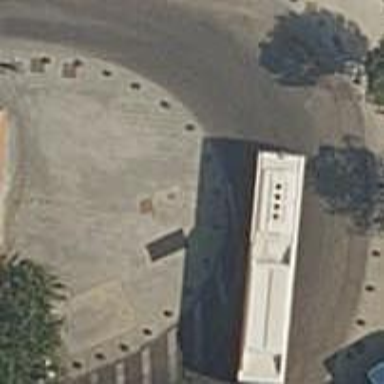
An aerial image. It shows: Bus stop with platform for public transport.